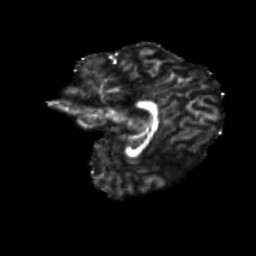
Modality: FA
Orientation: sagittal
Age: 10
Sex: male
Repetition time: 9.512 s
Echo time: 0.089 s